RGB frame:
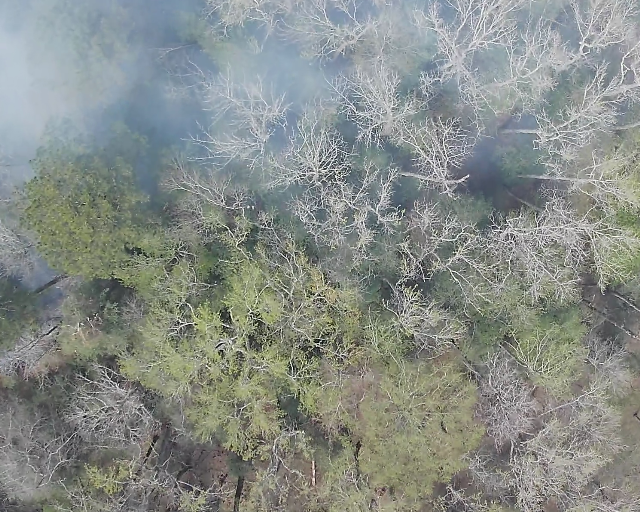
Thermal frame:
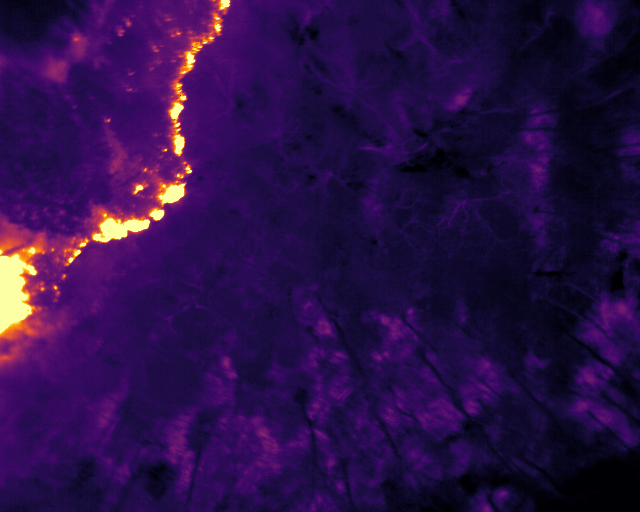
Captured: 2026-02-26 03:44:25
Pixels at or above 80 °C: 1818 (fraction of frame: 0.005548)